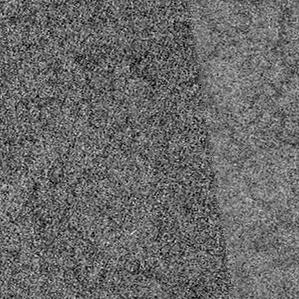
Label: frost